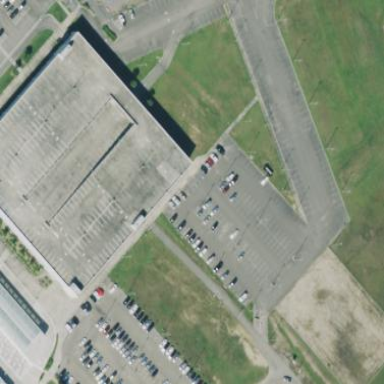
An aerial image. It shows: Multi-storey parking building.